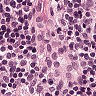
Metastatic tissue present: no